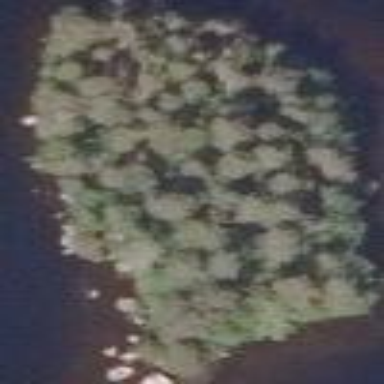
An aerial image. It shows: Image showing island.